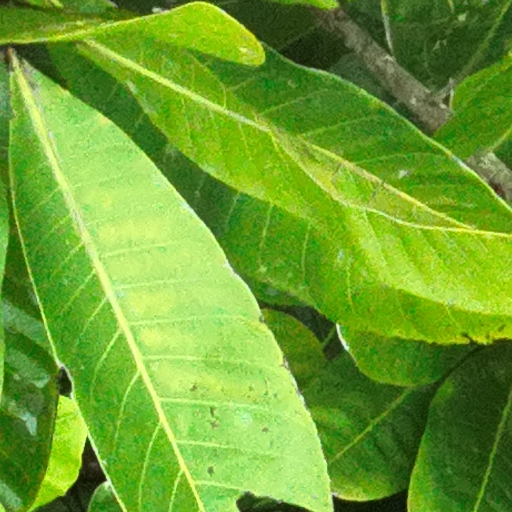
Species: Anacardium excelsum
GBIF accepted scientific name: Anacardium excelsum
Crown area (m\u00b2): 127.965